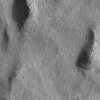
Atmospheric dust classification: not_dusty